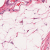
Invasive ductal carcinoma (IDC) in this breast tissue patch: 0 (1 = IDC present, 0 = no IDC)